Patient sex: M
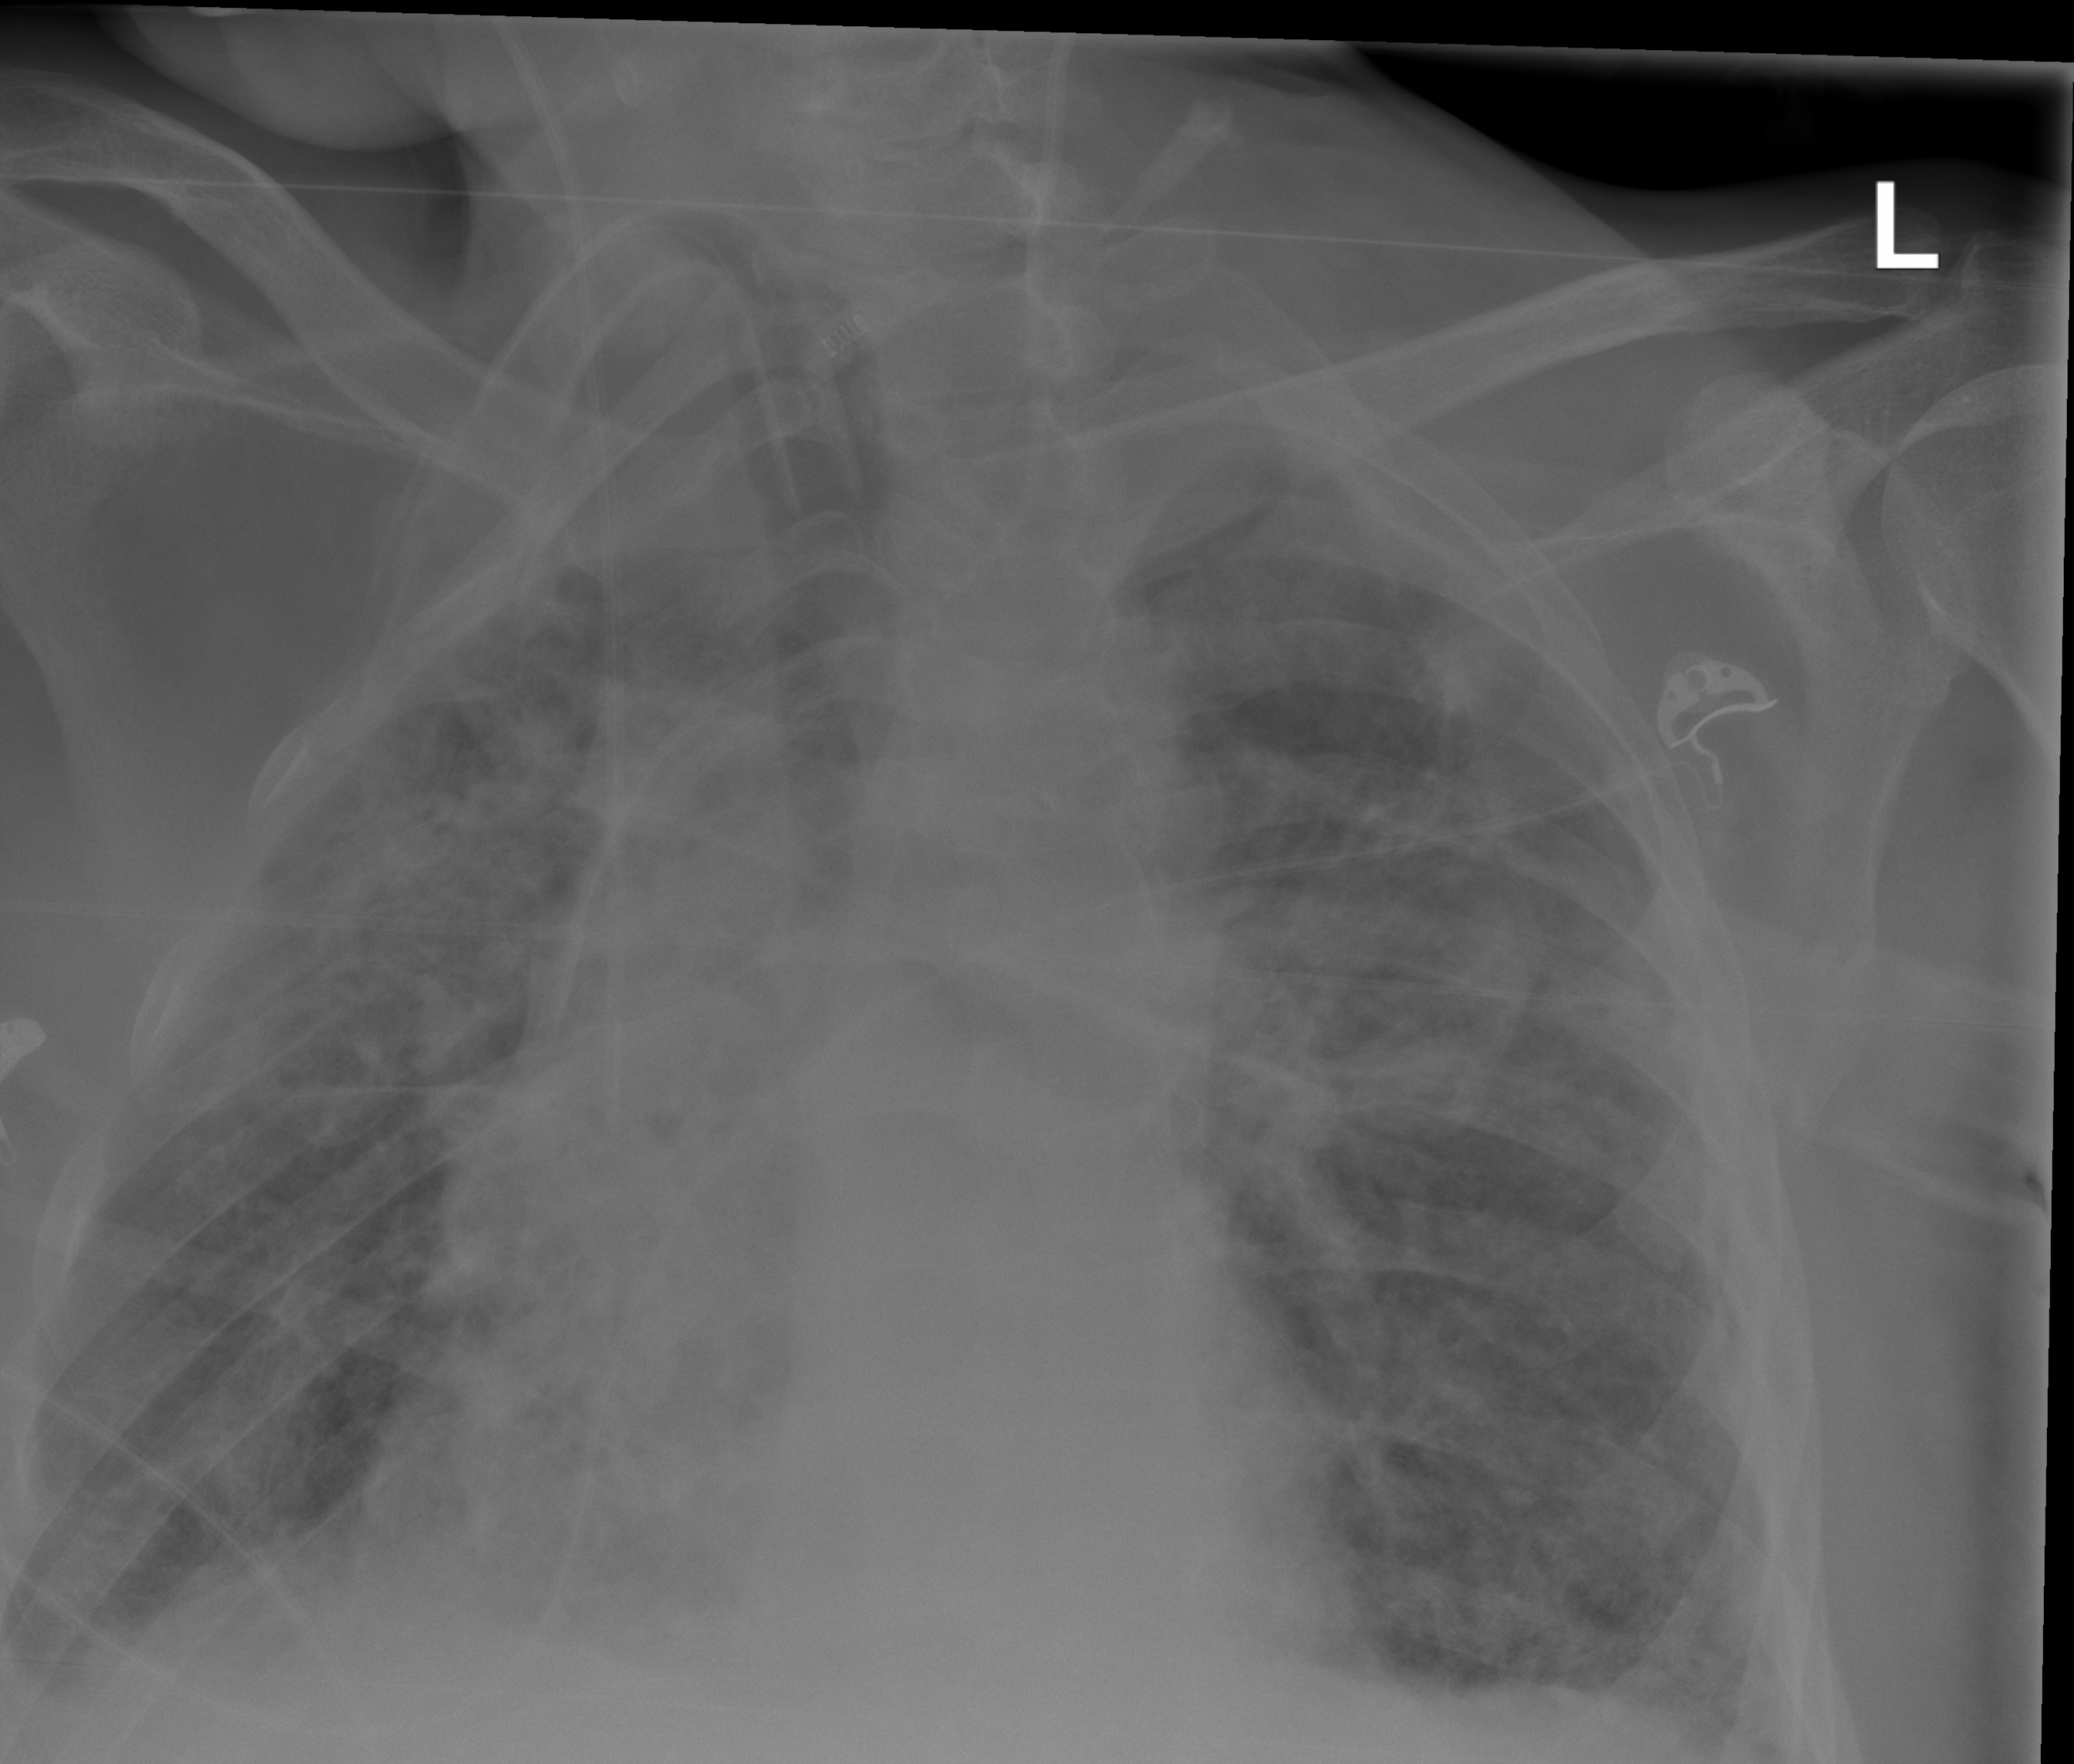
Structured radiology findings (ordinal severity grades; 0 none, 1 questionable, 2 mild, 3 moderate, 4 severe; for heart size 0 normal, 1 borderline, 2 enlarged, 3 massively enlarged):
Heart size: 0
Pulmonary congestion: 2
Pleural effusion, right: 2
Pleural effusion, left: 2
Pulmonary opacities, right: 3
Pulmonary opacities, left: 2
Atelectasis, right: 2
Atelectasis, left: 2